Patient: sex F, age 82
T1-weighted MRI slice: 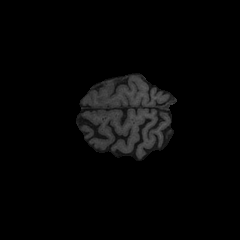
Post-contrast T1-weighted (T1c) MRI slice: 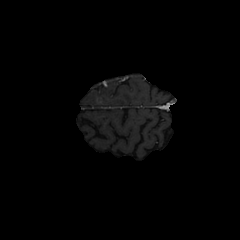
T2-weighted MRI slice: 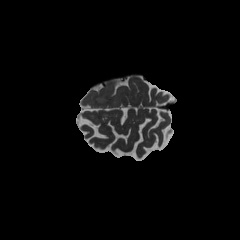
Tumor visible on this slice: yes
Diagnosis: Glioblastoma, IDH-wildtype
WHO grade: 4